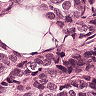
Metastatic tissue present: yes